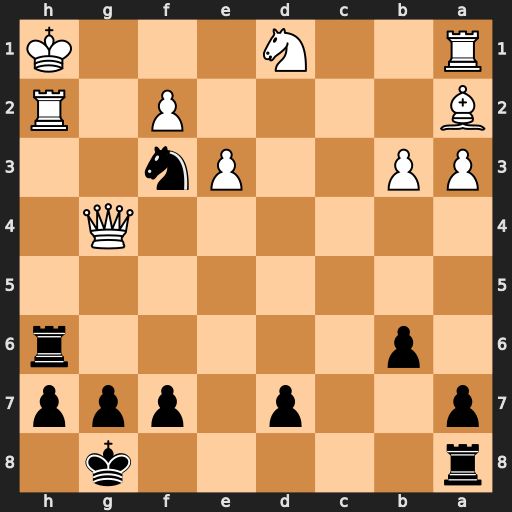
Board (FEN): r5k1/p2p1ppp/1p5r/8/6Q1/PP2Pn2/B4P1R/R2N3K
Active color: b
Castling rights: -
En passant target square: -
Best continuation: Rxh2#